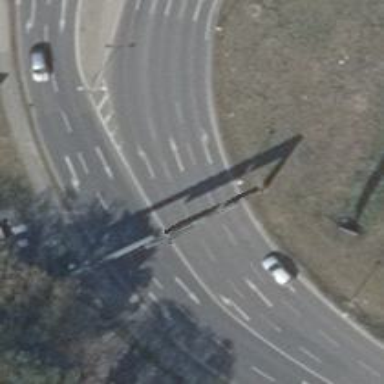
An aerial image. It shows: Tertiary road with asphalt surface and lane markings present.